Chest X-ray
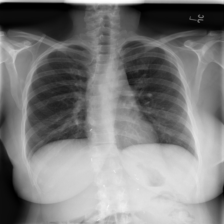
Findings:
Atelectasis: negative
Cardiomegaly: negative
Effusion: negative
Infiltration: negative
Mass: negative
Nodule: negative
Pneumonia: negative
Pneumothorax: negative
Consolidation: negative
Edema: negative
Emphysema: negative
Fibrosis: negative
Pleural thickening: negative
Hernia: negative